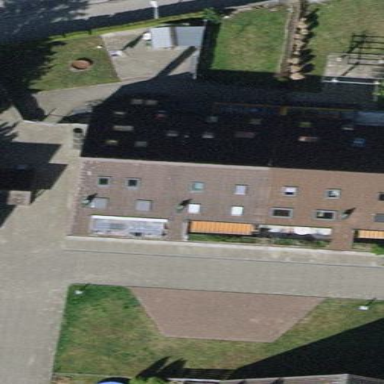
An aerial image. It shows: Terrace building.